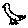
Label: bird